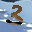
Label: 3